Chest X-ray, AP view. Patient: 52 years old, sex F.
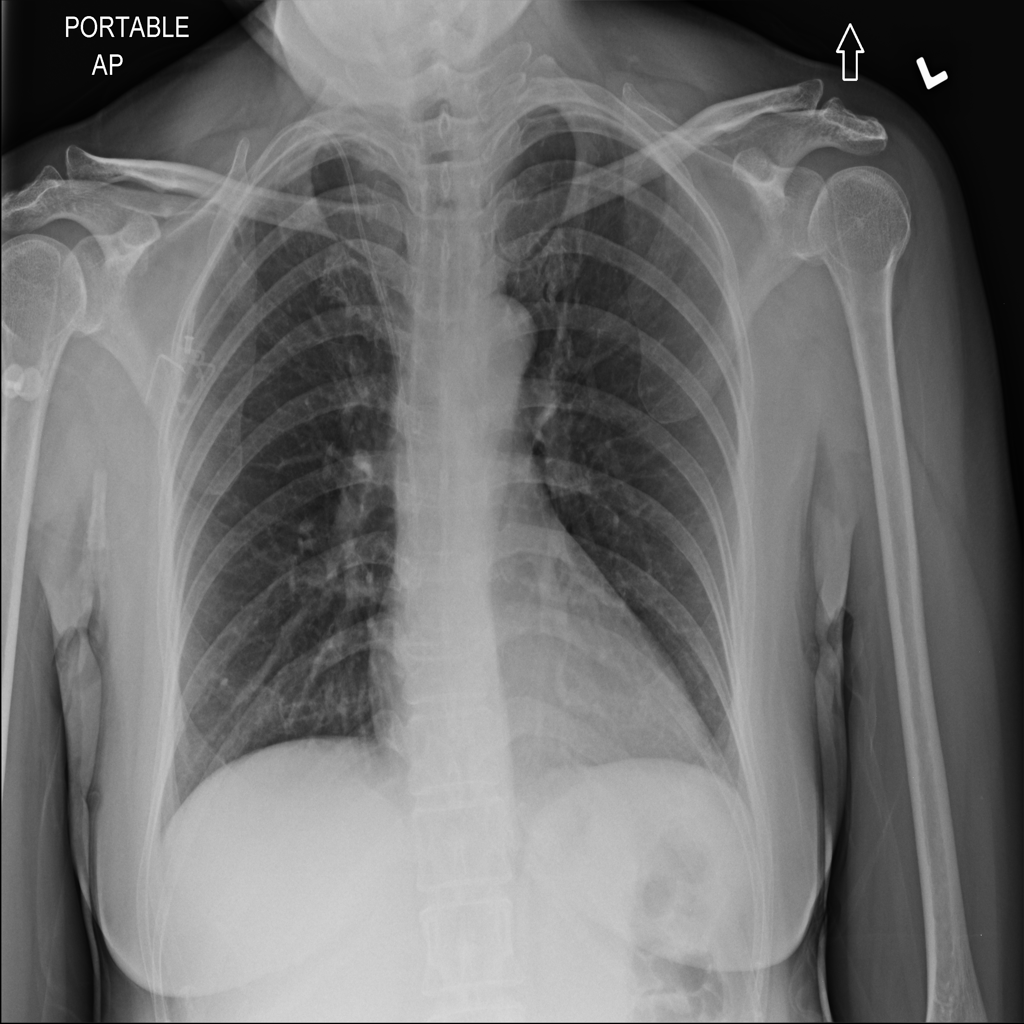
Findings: No Finding